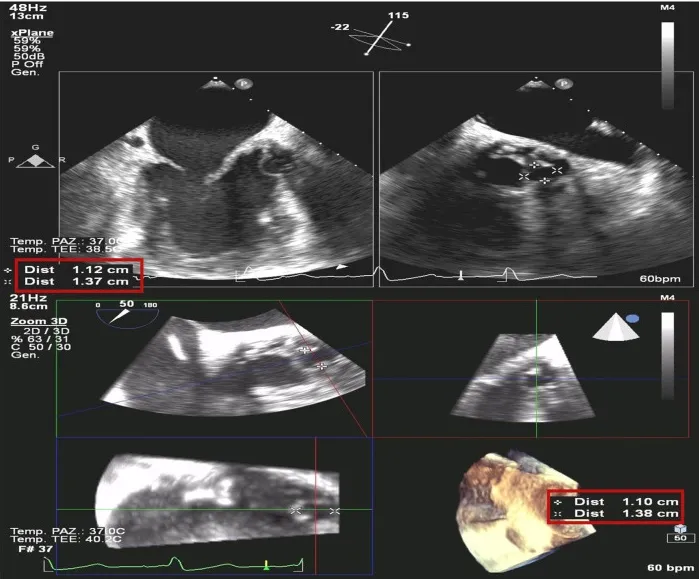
Intraprocedural transesophageal echocardiogram (A). 2D X-plane imaging (upper panels) and 3D (bottom line) with measurements of the paravalvular pseudoaneurysm fistula.
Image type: radiology (ultrasound)